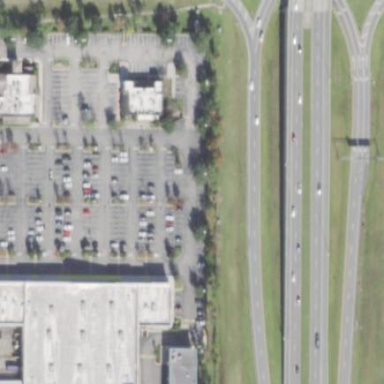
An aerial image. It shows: Retail area.